Question: What is the maximum amount of money that can be robbed from the houses? The connected houses cannot be robbed at the same time.
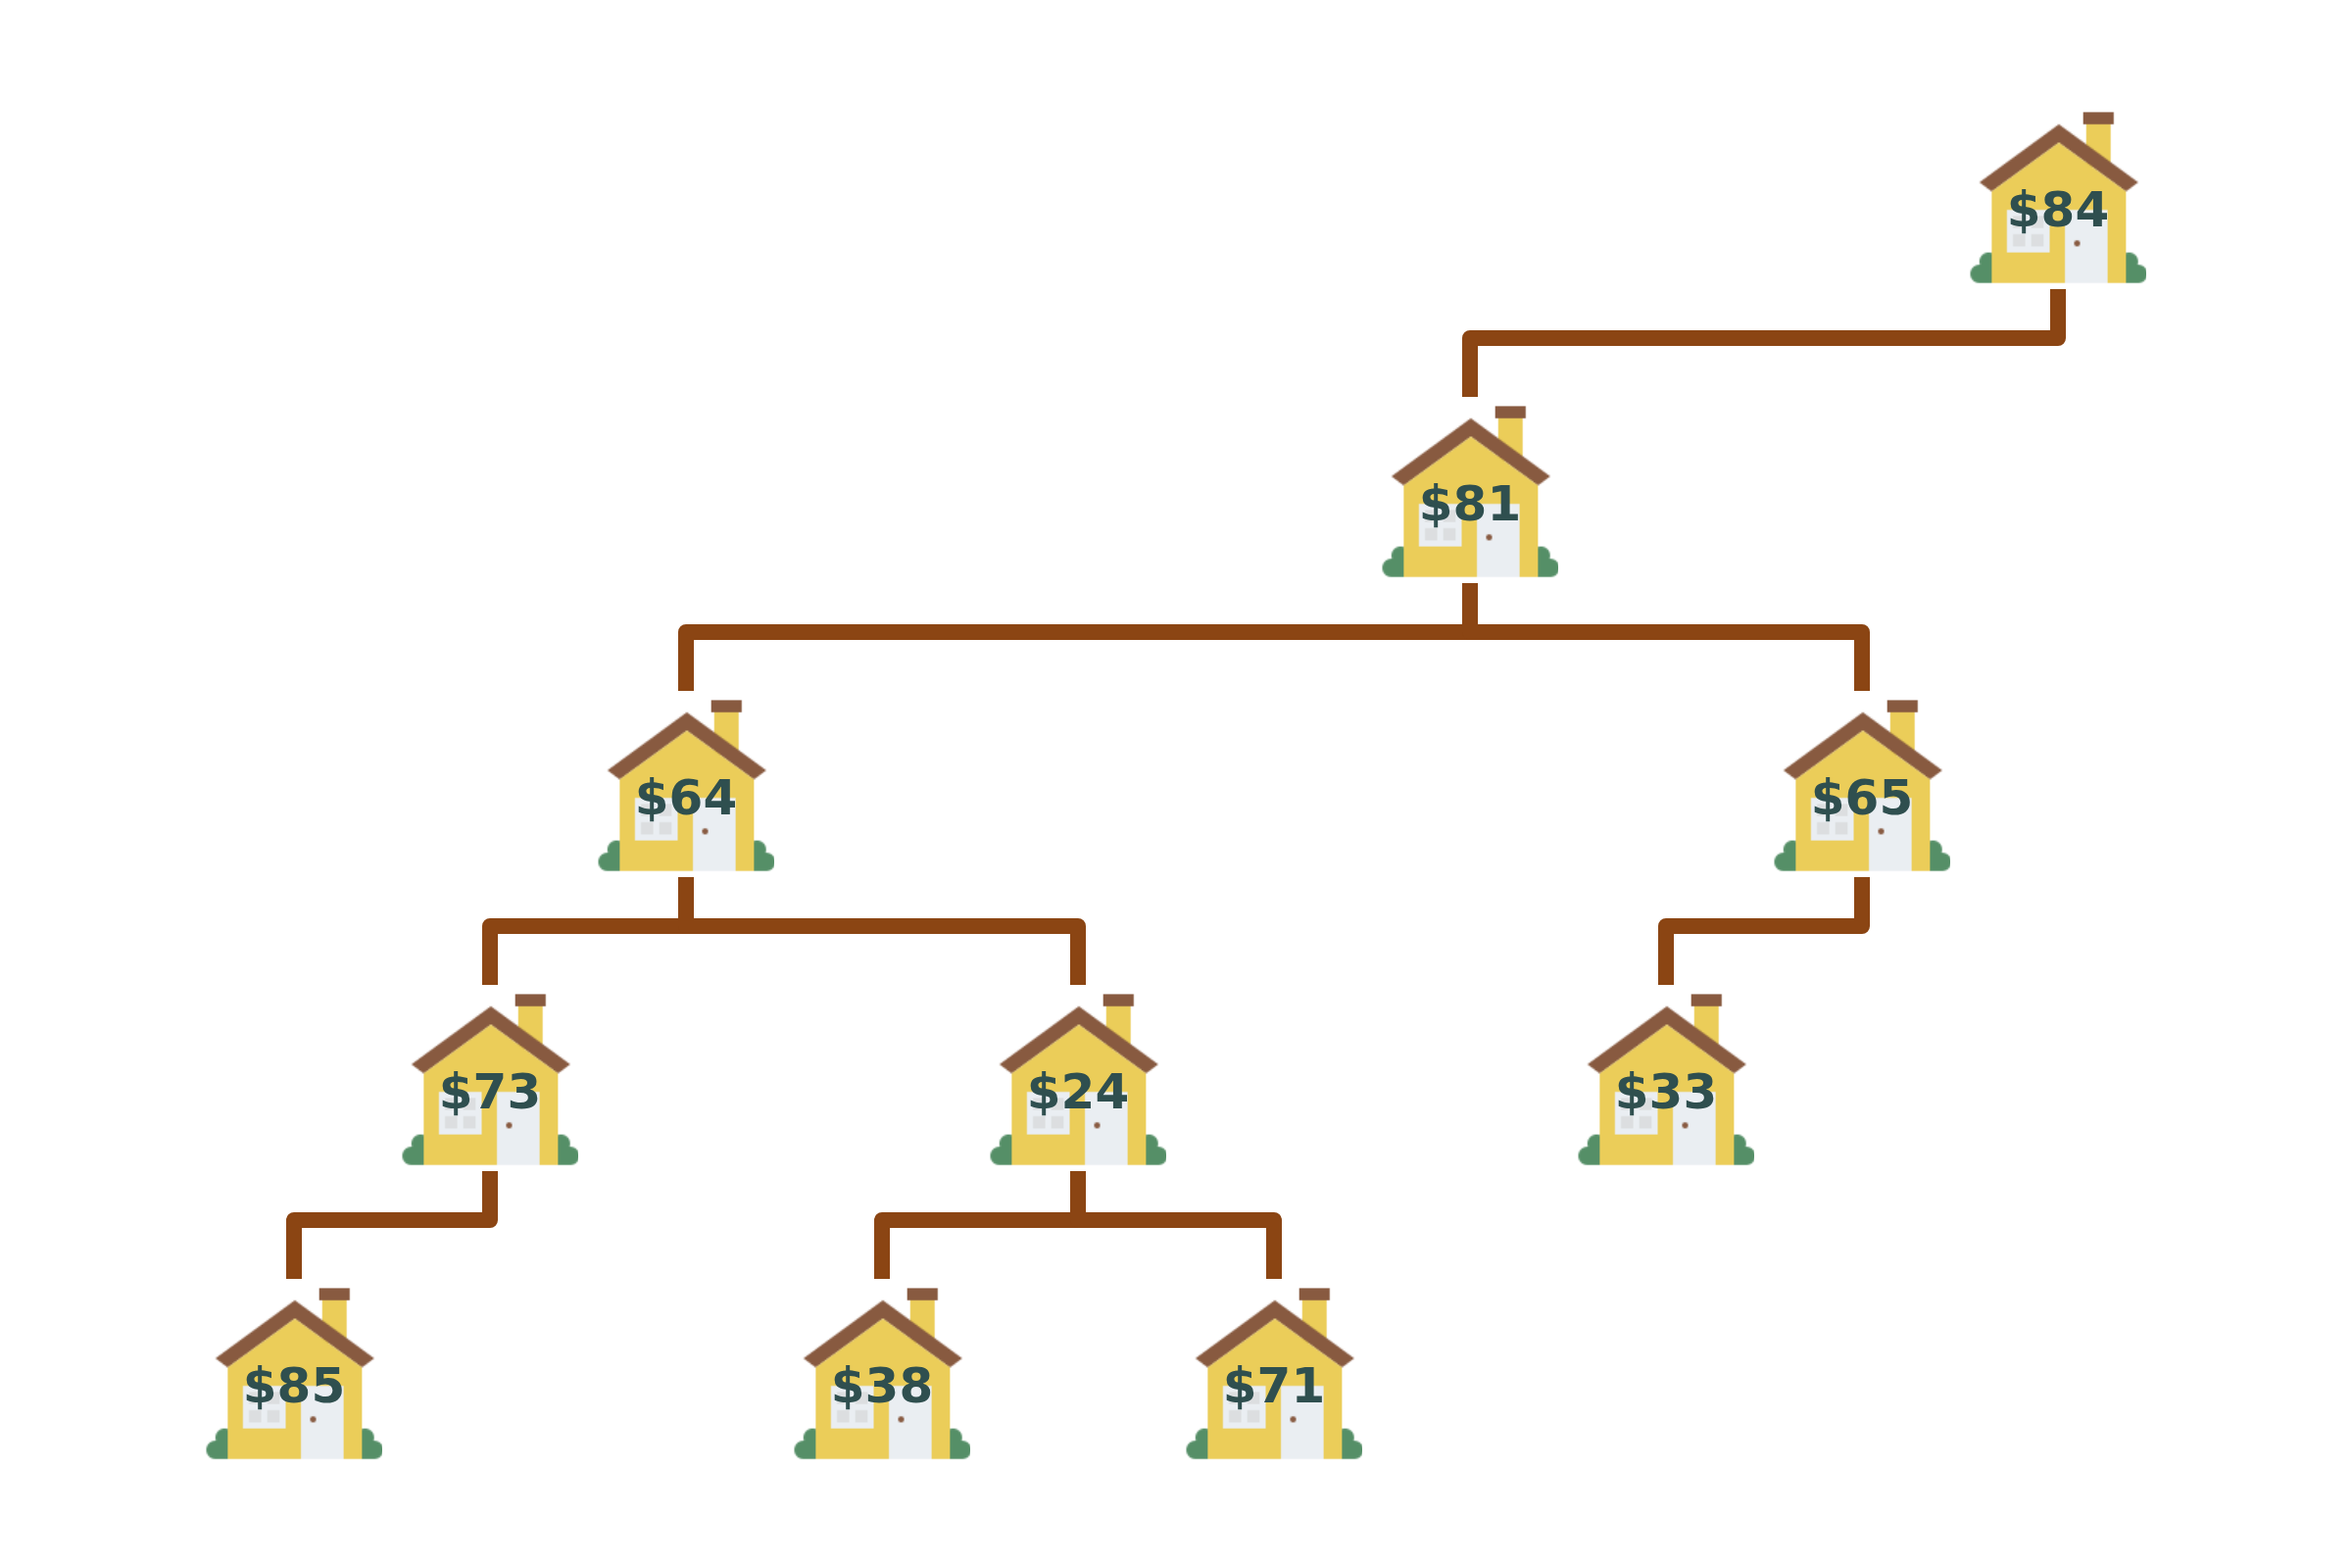
Answer: 407